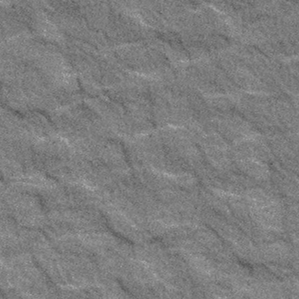
Label: frost